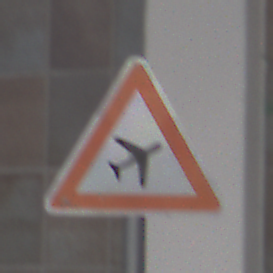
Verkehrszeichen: FlugbetriebLinks
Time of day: MorningAfternoon
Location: Roofed (Urban)
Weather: PartlyCloudy
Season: NotSpecified
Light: Natural